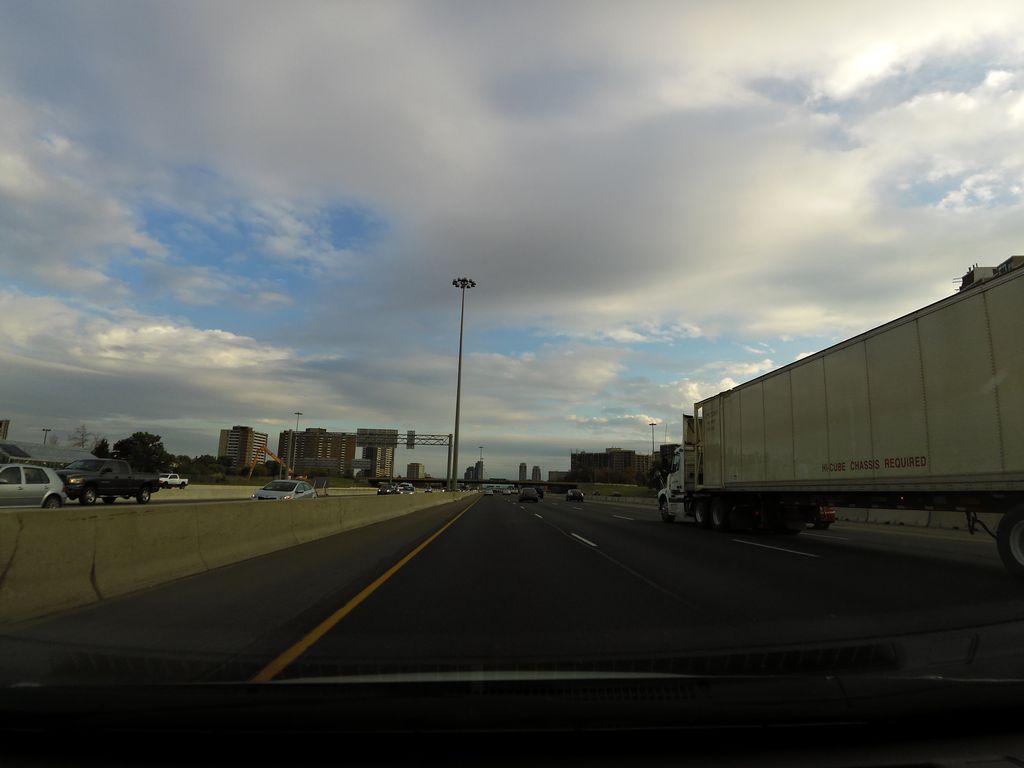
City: toronto